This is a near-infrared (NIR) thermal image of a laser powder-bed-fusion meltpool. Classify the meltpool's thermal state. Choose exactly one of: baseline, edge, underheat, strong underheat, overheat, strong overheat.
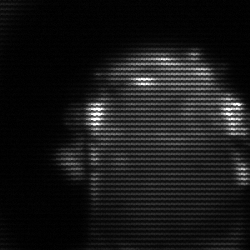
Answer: baseline